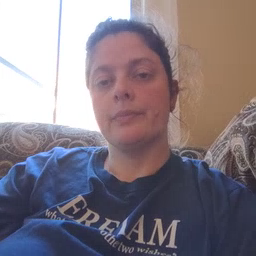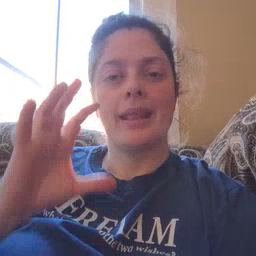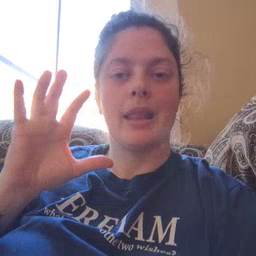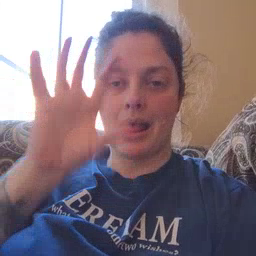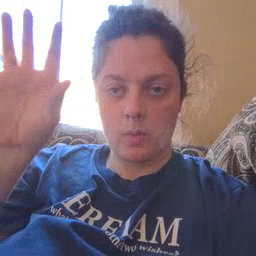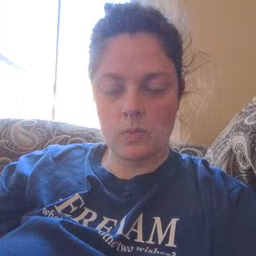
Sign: cloud